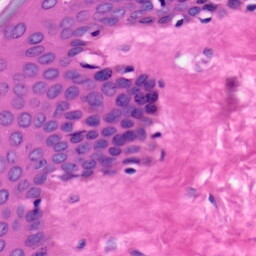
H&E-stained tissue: Skin